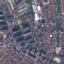
Land use / land cover: Residential